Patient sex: M
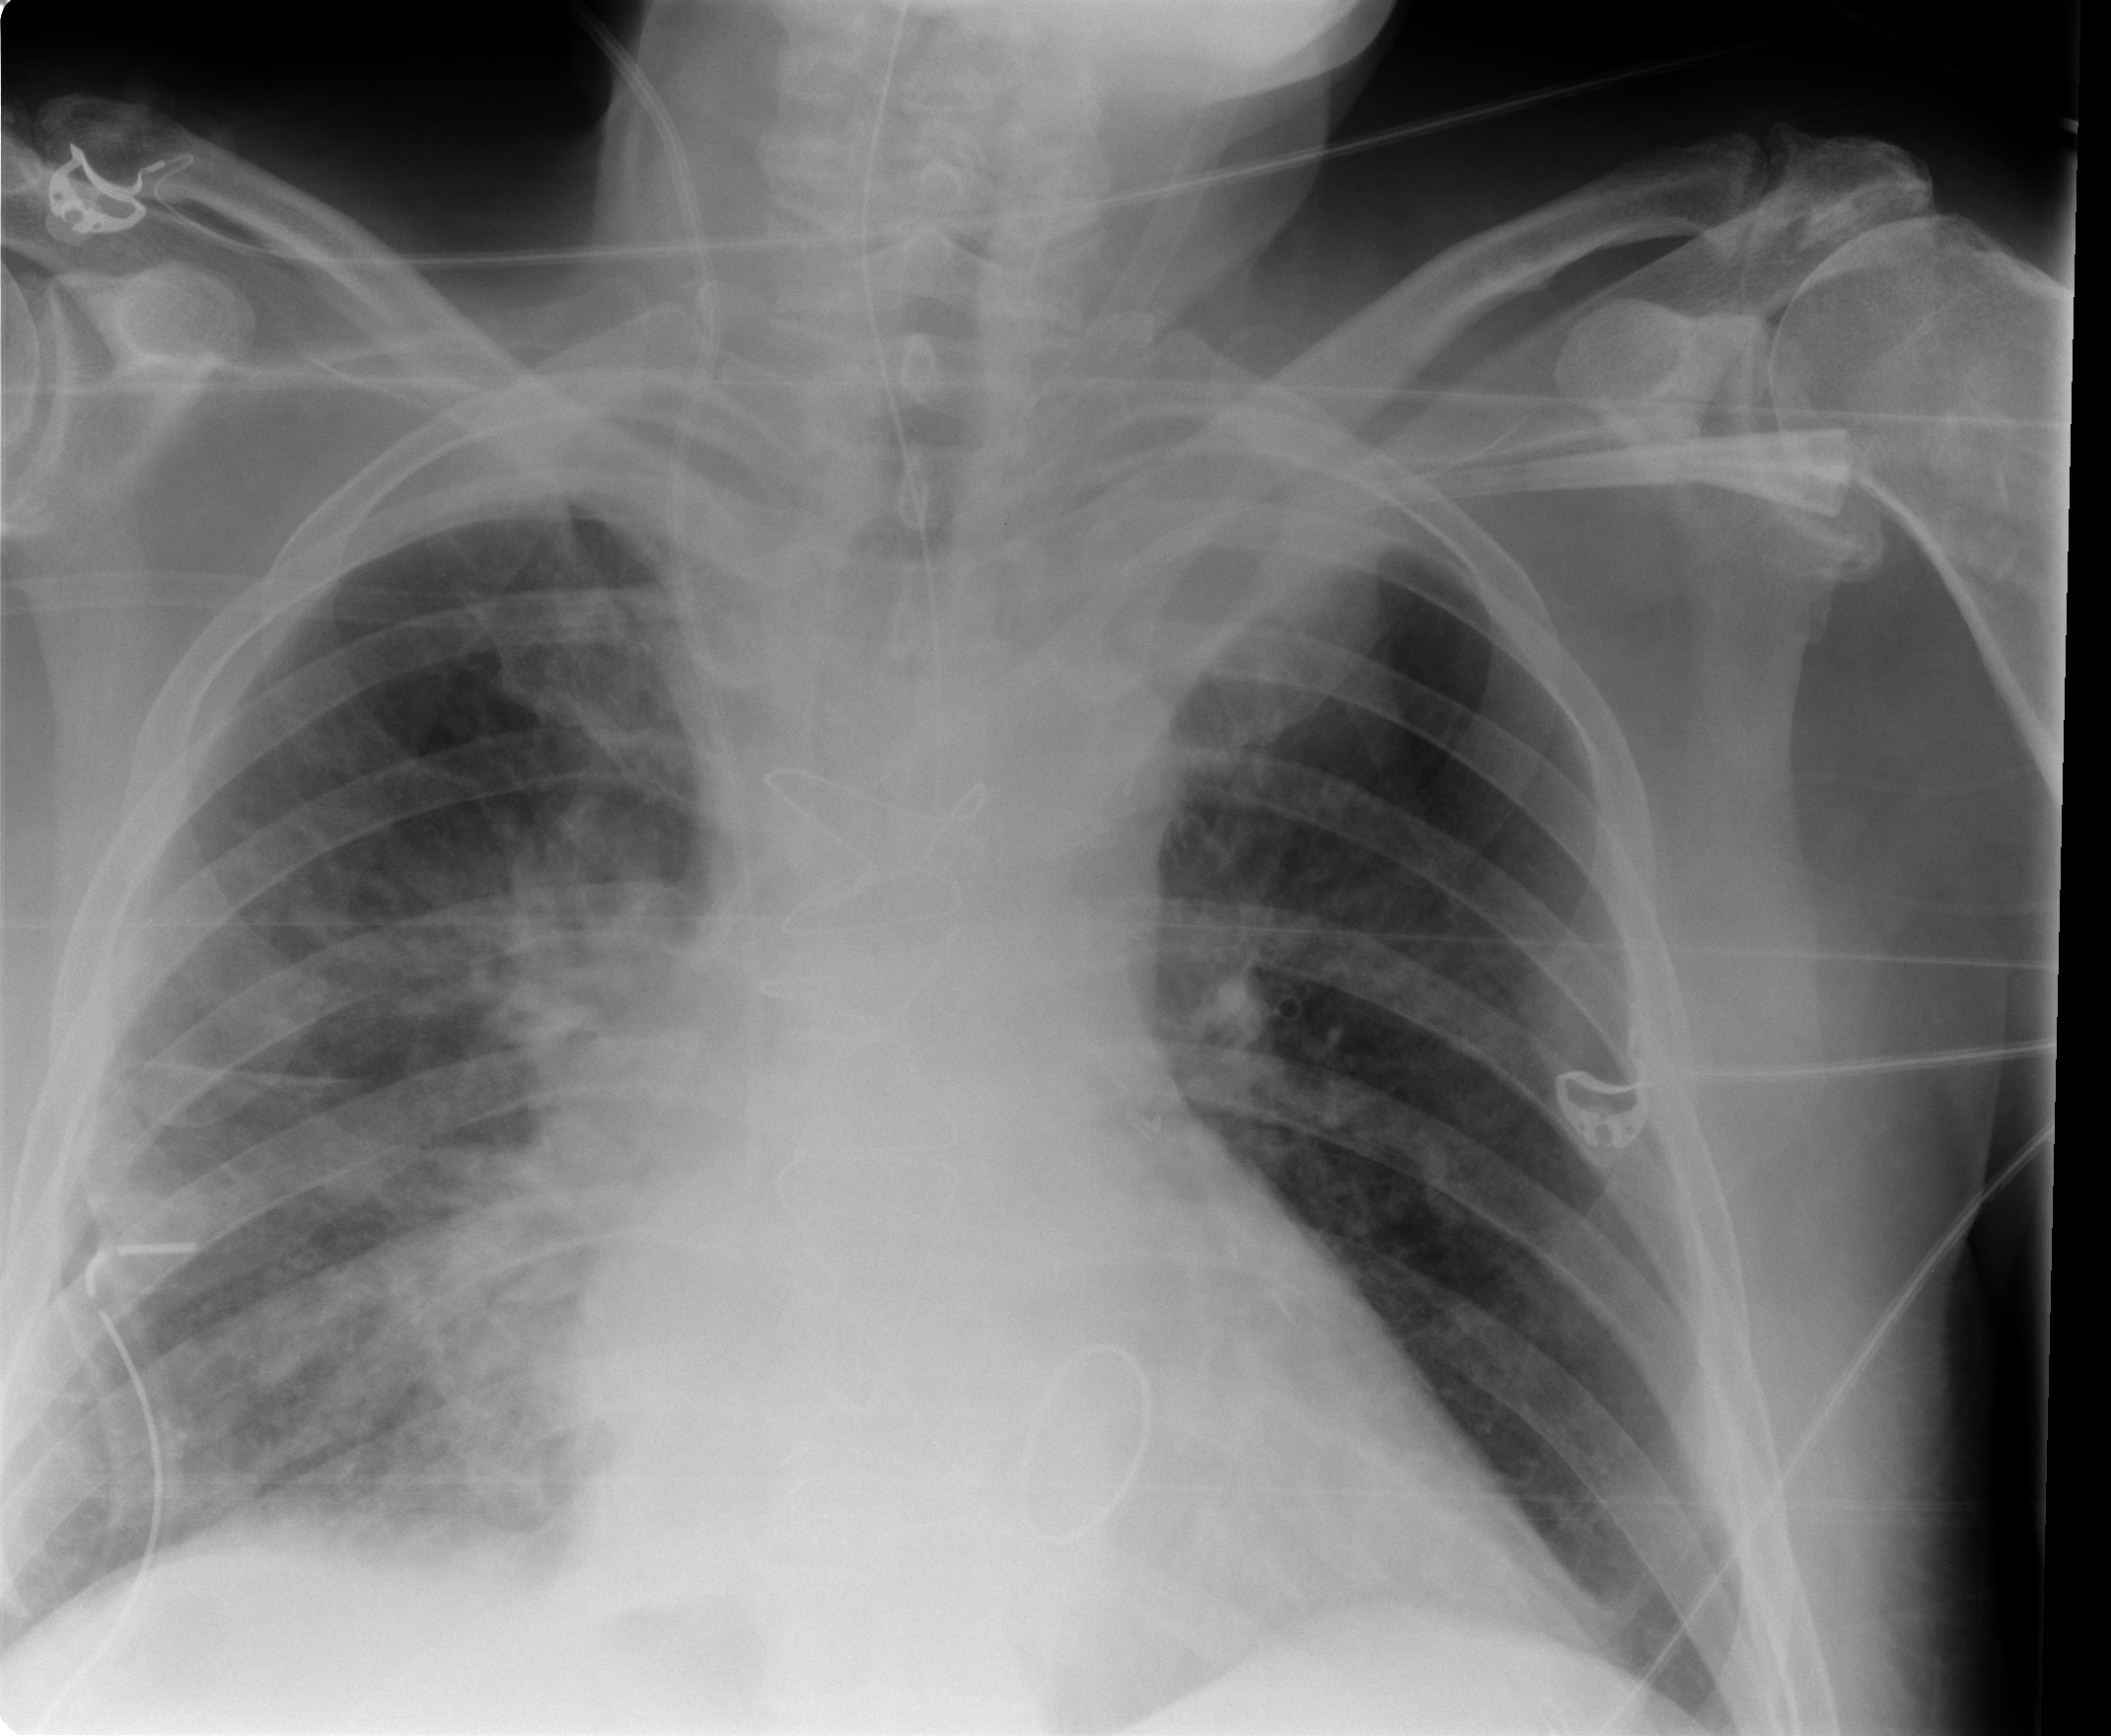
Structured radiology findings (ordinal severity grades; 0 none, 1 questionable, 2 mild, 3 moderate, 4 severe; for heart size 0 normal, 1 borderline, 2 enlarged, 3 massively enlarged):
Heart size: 2
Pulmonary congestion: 0
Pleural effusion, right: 0
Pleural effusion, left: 0
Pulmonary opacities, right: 2
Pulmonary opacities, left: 0
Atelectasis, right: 2
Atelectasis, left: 0